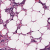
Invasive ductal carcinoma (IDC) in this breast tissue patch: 1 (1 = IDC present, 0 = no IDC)